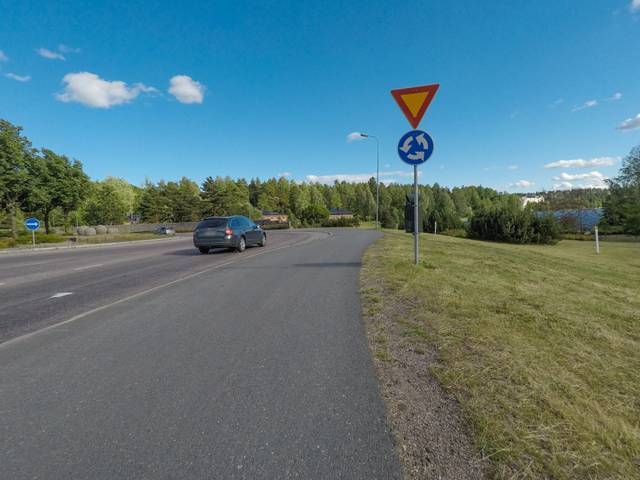
Region: Finland
Coordinates: 61.064, 28.169